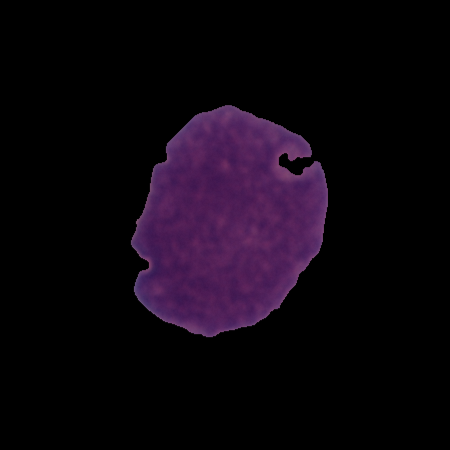
Label: cancer